Interaction volume radius: 5 \u00c5
Interaction volume height: 10 \u00c5
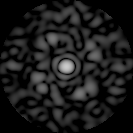
Disorder parameter: 0.8302